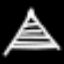
Label: The Eiffel Tower